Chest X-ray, PA view. Patient: 56 years old, sex M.
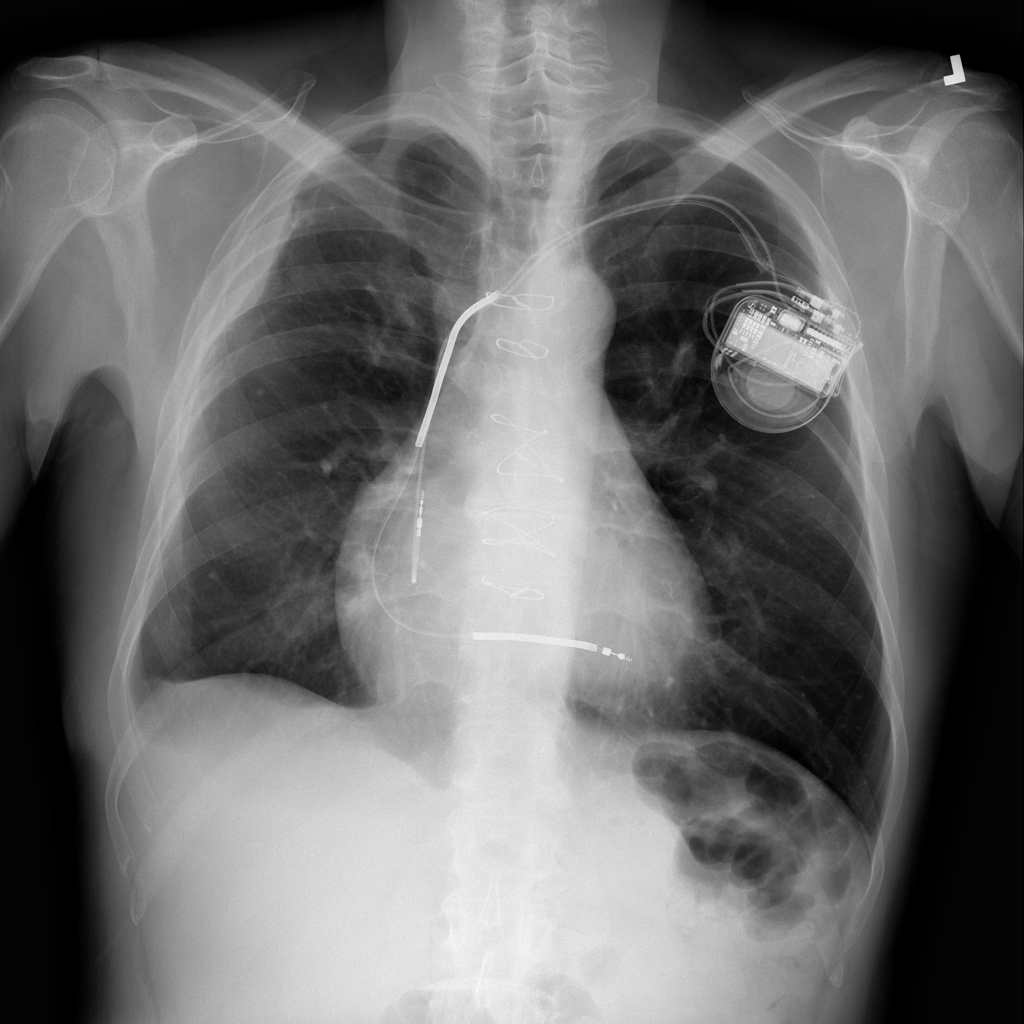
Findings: Mass, Pleural_Thickening